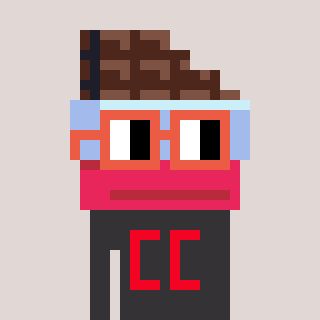
a pixel art character with square orange glasses, a chocolate-shaped head and a grayscale-colored body on a warm background